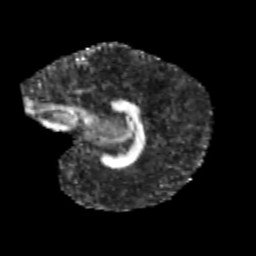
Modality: FA
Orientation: sagittal
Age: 12
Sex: male
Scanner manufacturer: siemens
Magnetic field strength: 3 T
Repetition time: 3.8 s
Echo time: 0.07 s